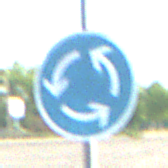
Verkehrszeichen: Kreisverkehr
Umgebung: Outdoor, Suburban
Tageszeit: MorningAfternoon
Wetter: PartlyCloudy
Licht: Natural
Jahreszeit: NotSpecified
Kontrast: HighContrast